Question: I have this program:
'''
#include <Windows.h>
LRESULT CALLBACK WndProc(HWND hWnd, UINT message, WPARAM wParam, LPARAM lParam)
{
switch(message)
{
case WM_CLOSE:
PostQuitMessage(0);
break;
default:
return DefWindowProc(hWnd, message, wParam, lParam);
}
return 0;
}
int main()
{
WNDCLASSA wnd_class = { 0 };
wnd_class.lpfnWndProc = WndProc;
wnd_class.hInstance = GetModuleHandle(NULL);
wnd_class.lpszClassName = "actwnd";
RegisterClassA(&wnd_class);
HWND main_wnd = CreateWindowA(wnd_class.lpszClassName, "Program activation", WS_OVERLAPPEDWINDOW | WS_VISIBLE, 0, 0, 640, 480, NULL, 0, wnd_class.hInstance, NULL);
MSG msg = { 0 };
while(GetMessage(&msg, NULL, 0, 0) > 0)
{
TranslateMessage(&msg);
DispatchMessage(&msg);
}
}
'''
I don't understand why the Window caption is displayed incorrectly:

It looks like for unknown for me reason, something still think this is unicode two byte encoding...
The file advanced saving options encoding set to single byte one - win 1251.
I want to use exactly ANSI versions and my window header contain only ANSI characters.
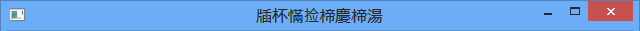
Answer: Your window procedure needs to call 'DefWindowProcA'.